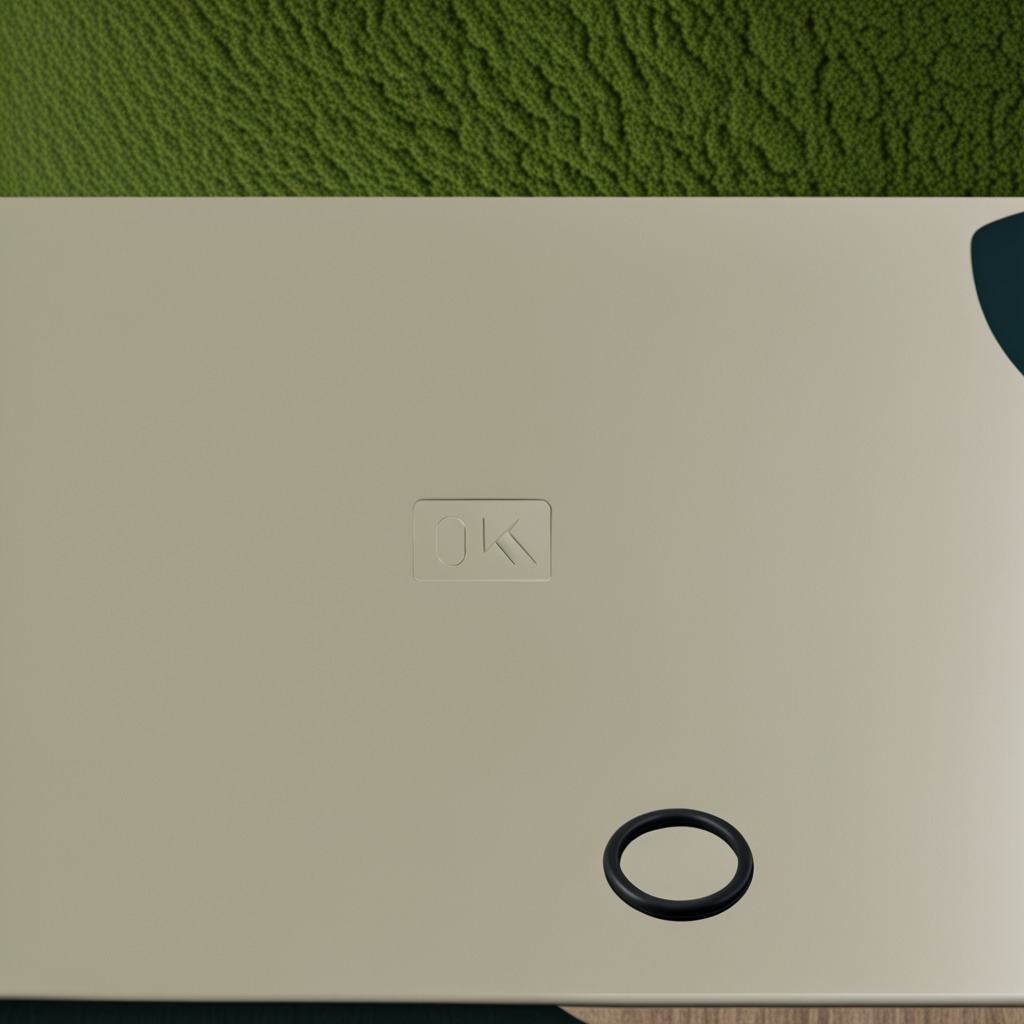
A rubber O-ring is lying on a clean utility table in a temporary outdoor tool station afternoon light present textured surface.